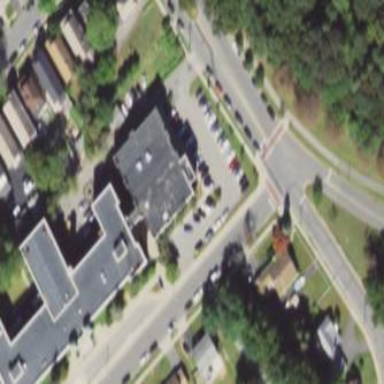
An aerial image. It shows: School building.